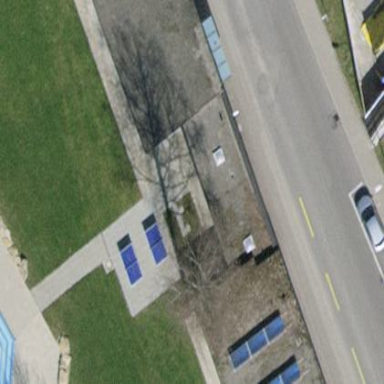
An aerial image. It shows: Service building.